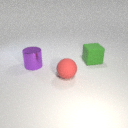
large purple metal cylinder to the left of large red rubber sphere